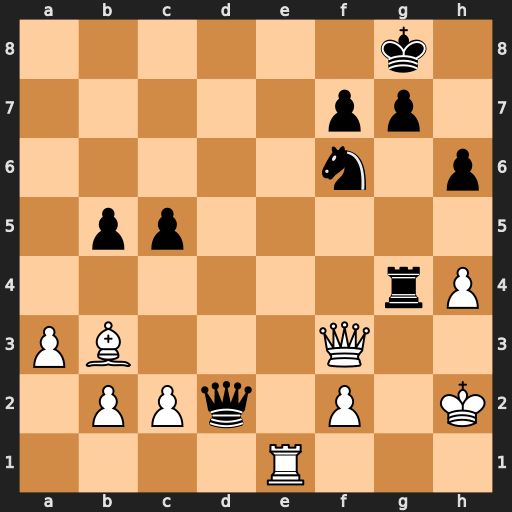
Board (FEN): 6k1/5pp1/5n1p/1pp5/6rP/PB3Q2/1PPq1P1K/4R3
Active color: w
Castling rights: -
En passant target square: -
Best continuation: Re8+ Kh7 Qf5+ g6 Qxf6 Qf4+ Qxf4